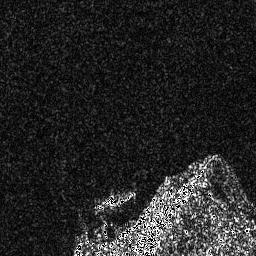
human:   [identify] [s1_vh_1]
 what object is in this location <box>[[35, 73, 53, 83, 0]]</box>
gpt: <ref>1 medium ship at the bottom</ref>